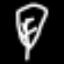
Label: leaf